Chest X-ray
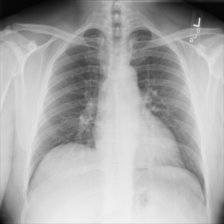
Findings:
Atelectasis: negative
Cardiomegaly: negative
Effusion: negative
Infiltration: negative
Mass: negative
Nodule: negative
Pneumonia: negative
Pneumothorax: negative
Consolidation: negative
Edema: negative
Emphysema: negative
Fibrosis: negative
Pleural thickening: negative
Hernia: negative